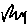
Label: zigzag